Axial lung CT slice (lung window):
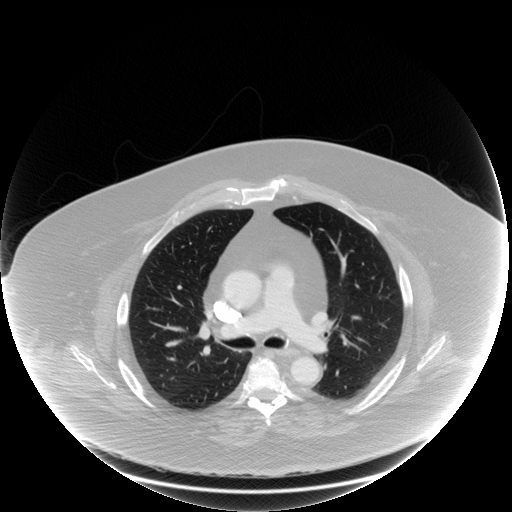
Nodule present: no